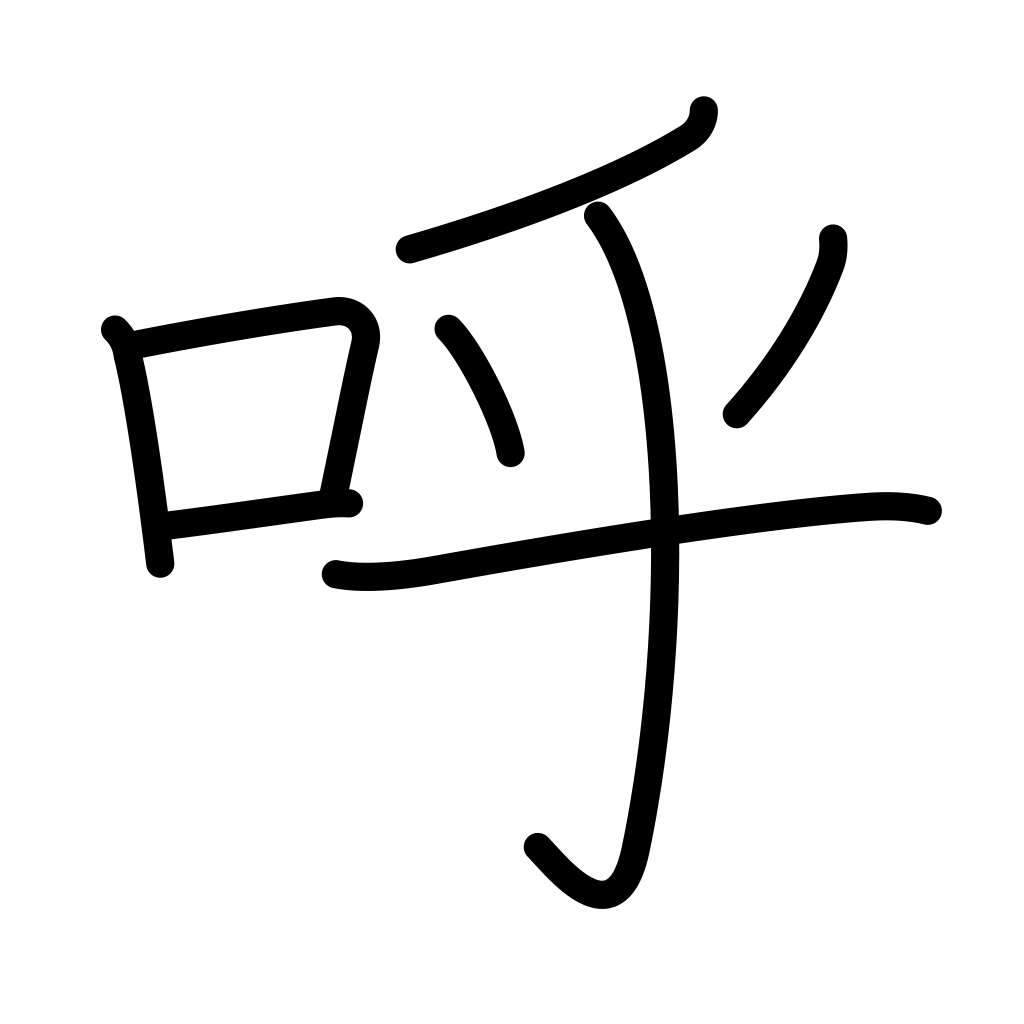
Meaning: call, call out to, invite